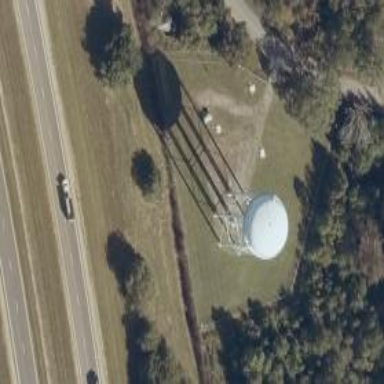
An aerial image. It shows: Water tower that is man-made.